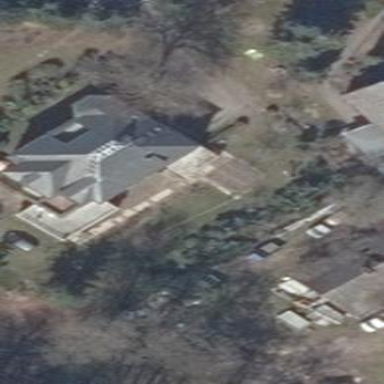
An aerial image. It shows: Detached building with hipped roof shape.